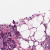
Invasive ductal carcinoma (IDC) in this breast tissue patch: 1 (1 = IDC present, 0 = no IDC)